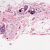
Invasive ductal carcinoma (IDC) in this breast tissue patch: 0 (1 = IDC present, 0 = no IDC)